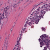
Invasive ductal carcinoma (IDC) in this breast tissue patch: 1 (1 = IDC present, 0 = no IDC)